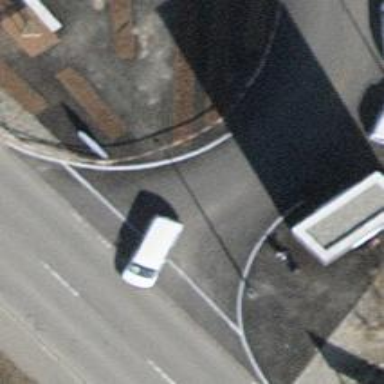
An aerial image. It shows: Asphalt driveway for service vehicles.